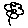
Label: flower